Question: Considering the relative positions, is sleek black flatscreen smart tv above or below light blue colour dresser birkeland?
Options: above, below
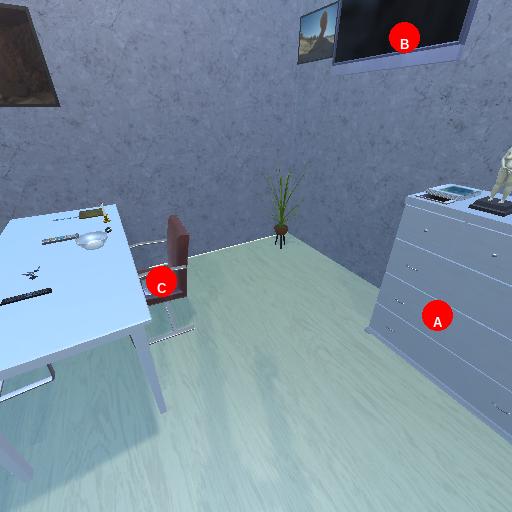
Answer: above